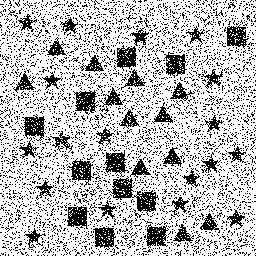
Squares: 12
Triangles: 12
Stars: 18
Total shapes: 42